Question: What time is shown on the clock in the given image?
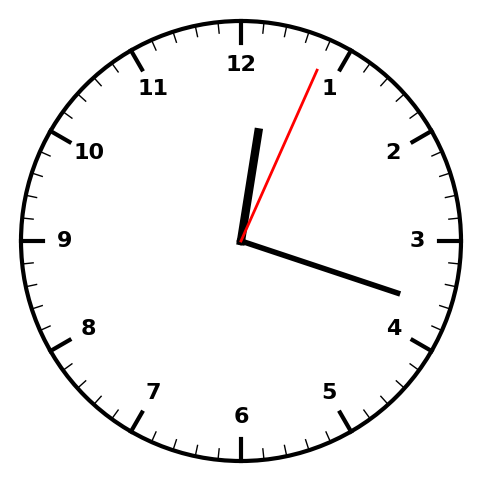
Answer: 12:18:04